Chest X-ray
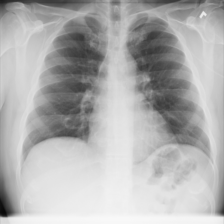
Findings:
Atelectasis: negative
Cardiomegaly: negative
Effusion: negative
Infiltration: negative
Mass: negative
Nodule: negative
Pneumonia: negative
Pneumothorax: negative
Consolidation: negative
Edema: negative
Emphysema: negative
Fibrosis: negative
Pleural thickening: negative
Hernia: negative